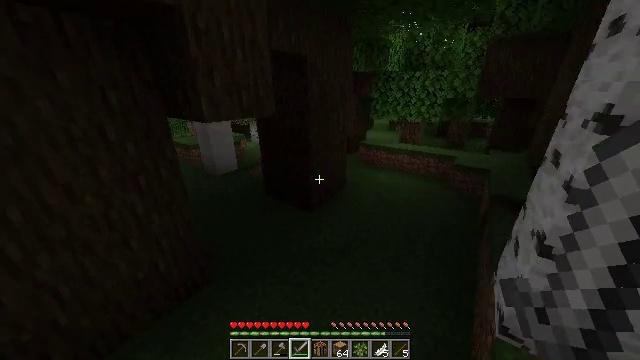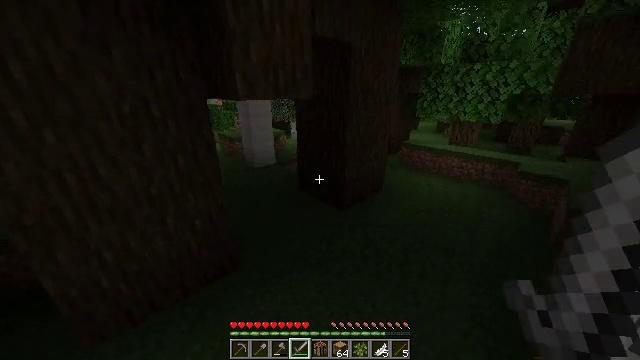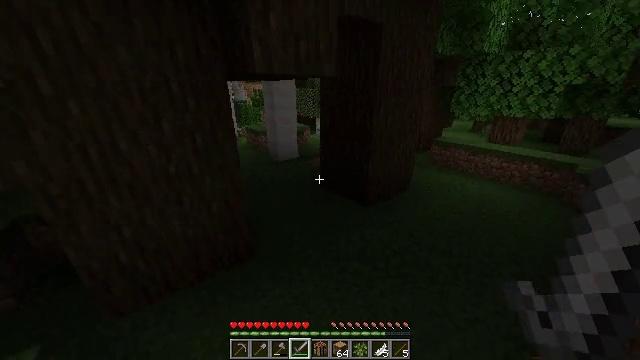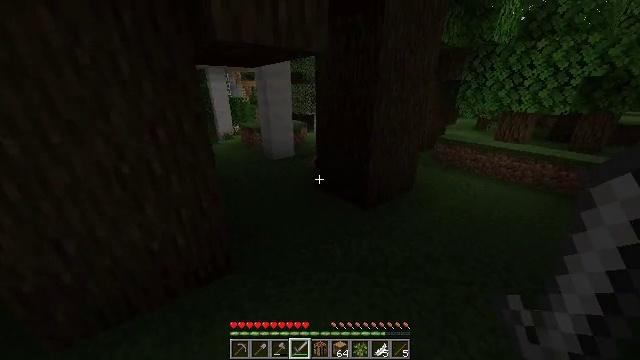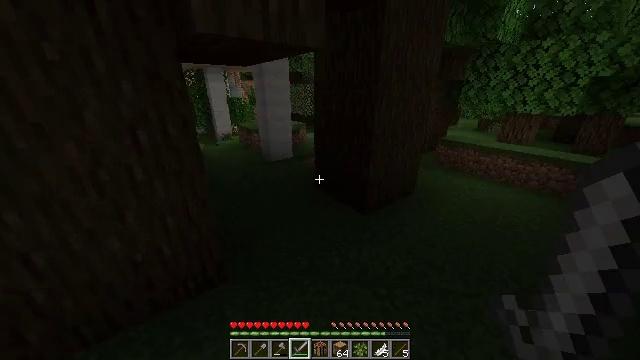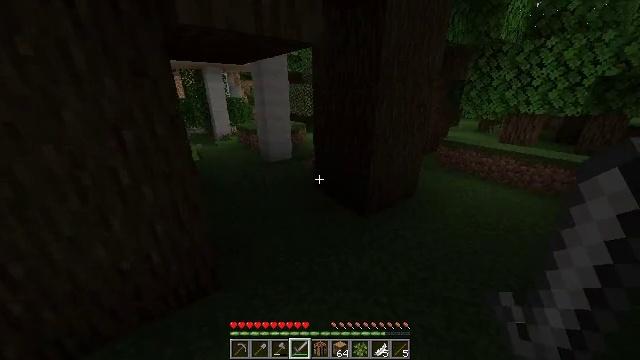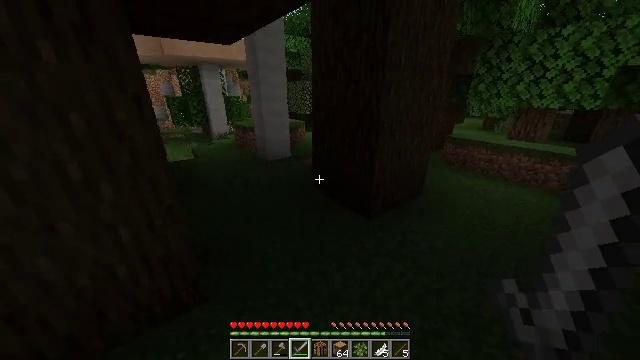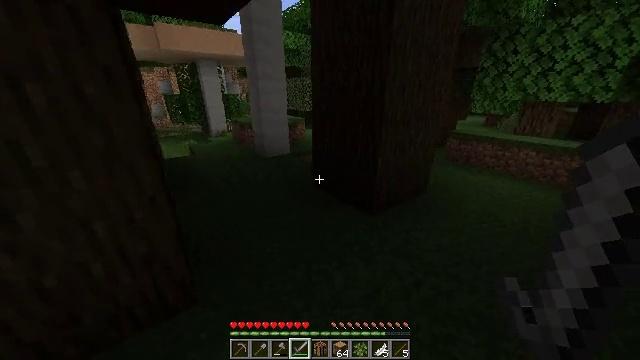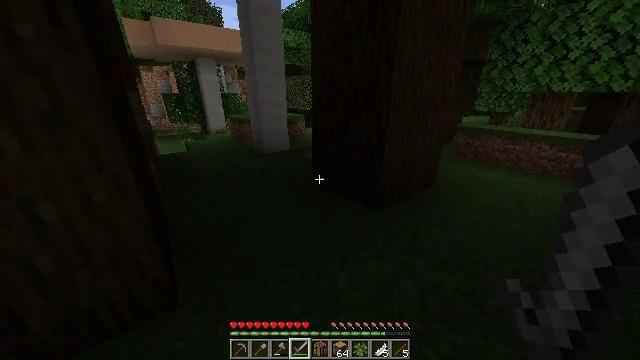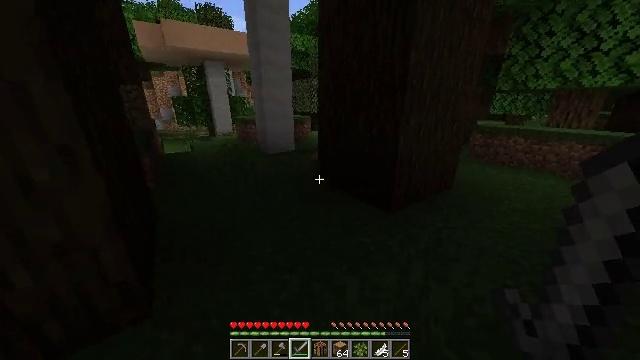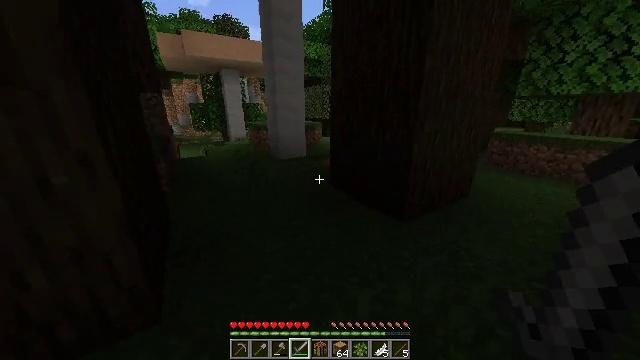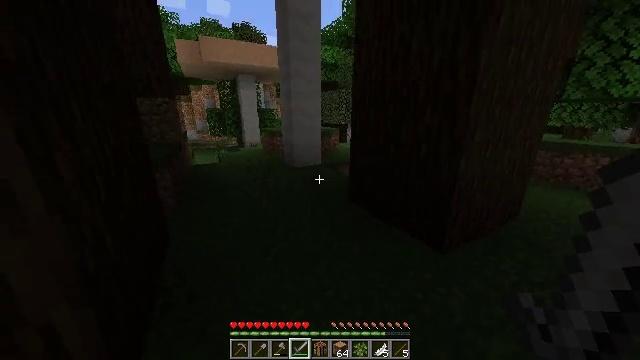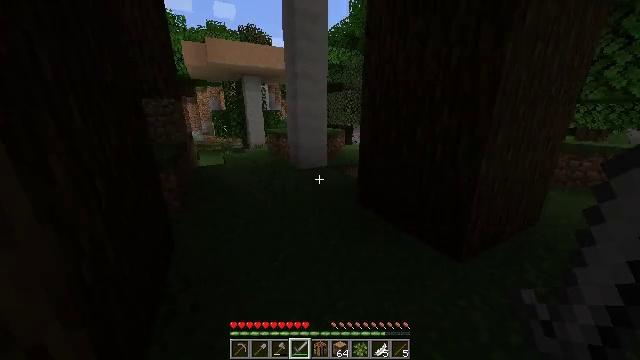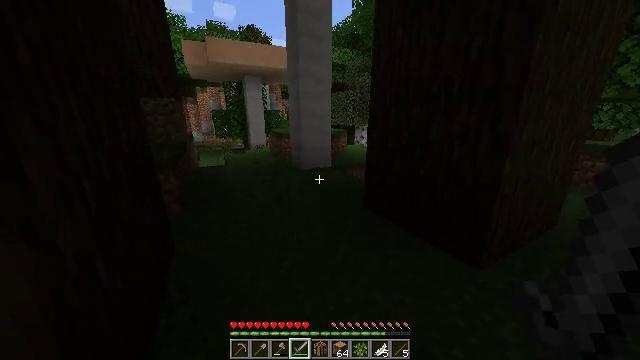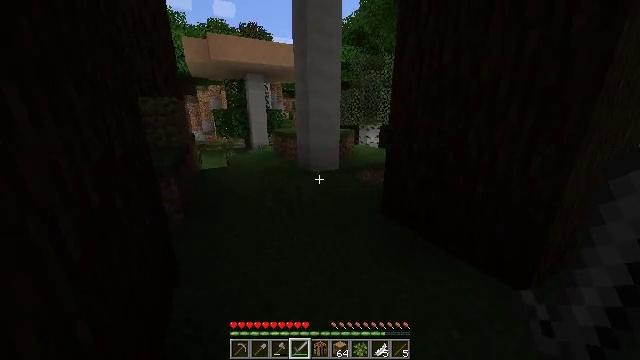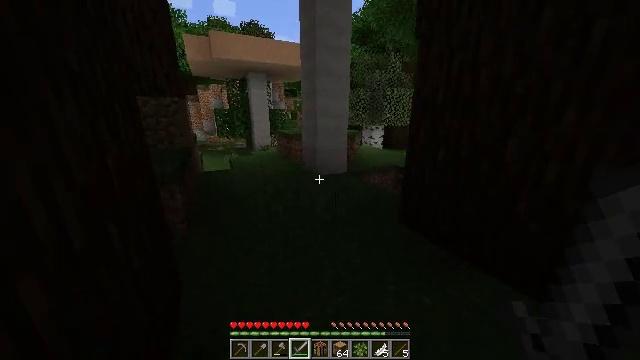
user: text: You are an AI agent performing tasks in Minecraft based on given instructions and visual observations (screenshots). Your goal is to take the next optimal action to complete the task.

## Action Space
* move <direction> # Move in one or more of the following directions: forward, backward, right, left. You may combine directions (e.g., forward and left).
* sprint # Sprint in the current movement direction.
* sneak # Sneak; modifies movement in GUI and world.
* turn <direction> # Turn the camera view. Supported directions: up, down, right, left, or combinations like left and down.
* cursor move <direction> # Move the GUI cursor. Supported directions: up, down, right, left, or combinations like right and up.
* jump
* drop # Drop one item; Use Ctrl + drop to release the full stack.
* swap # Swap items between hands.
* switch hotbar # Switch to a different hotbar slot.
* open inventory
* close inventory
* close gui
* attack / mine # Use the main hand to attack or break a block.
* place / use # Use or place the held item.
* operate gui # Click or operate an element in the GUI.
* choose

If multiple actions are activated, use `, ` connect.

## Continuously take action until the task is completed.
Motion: motion action
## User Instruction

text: Mine the mushroom stem in the forest.
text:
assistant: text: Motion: move forward, sprint, turn left
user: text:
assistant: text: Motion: move forward, sprint, turn left
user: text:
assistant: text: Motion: move forward, sprint
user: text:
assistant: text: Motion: move forward, sprint
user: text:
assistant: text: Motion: move forward, sprint
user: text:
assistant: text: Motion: move forward, sprint
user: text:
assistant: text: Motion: move forward, sprint
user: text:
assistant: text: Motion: move forward, sprint
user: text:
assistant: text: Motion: move forward, sprint, turn left and up
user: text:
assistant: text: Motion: move forward, sprint, turn left and up
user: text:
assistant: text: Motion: move forward and move left, sprint, turn left and up
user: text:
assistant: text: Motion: move forward and move left, sprint, turn left
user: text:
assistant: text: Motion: move forward and move left, sprint
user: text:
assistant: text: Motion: move forward and move left, sprint
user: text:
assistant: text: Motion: move forward and move left, sprint
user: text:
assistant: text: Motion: move forward and move left, sprint
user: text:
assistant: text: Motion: move forward, sprint
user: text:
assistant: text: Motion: move forward, sprint
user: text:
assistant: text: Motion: move forward, sprint
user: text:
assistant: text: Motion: move forward, sprint
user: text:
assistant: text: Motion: move forward, sprint
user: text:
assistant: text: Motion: move forward, sprint, turn left
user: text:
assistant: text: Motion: move forward, sprint, turn left
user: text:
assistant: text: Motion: move forward, sprint, turn left
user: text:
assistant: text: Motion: move forward, sprint, turn left
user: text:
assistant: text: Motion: move forward, sprint
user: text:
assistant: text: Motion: move forward, sprint
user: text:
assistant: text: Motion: move forward, sprint
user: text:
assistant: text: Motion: move forward, sprint
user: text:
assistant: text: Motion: move forward, sprint